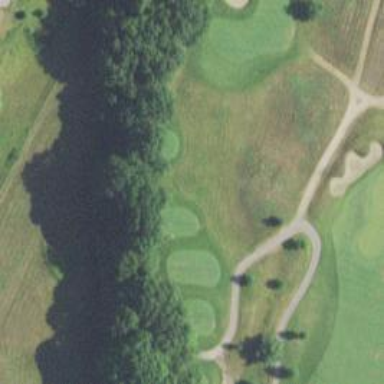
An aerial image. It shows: View of golf hole.